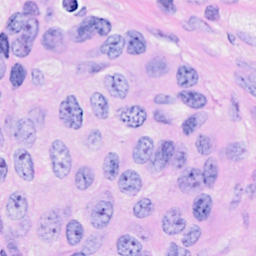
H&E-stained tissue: Breast